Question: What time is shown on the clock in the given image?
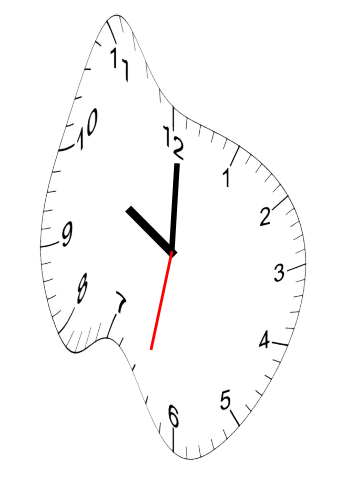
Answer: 10:00:32